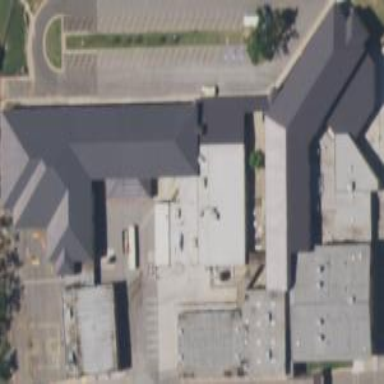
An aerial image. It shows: School building.